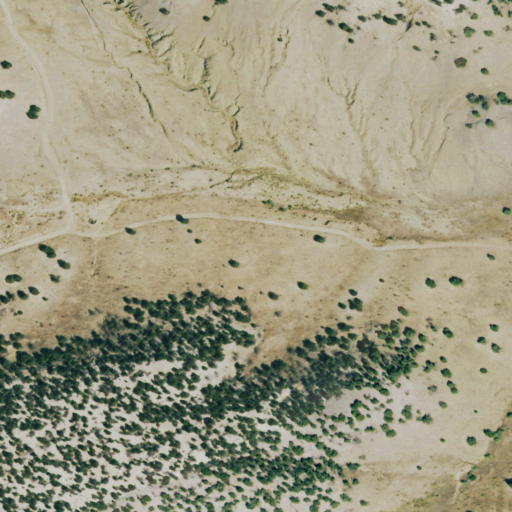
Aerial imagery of mountains in Colorado named Smith Hollow Hills containing grassland, shrub, and evergreen forest